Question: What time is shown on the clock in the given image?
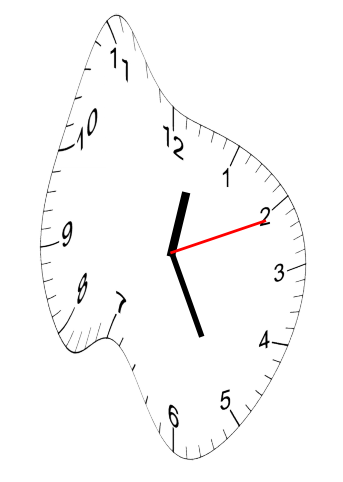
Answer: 12:25:11